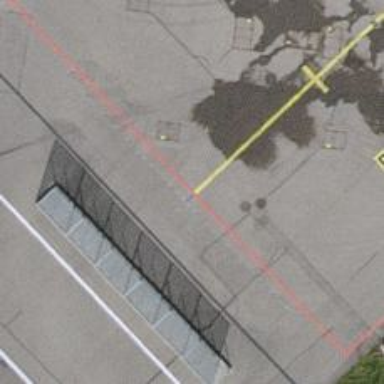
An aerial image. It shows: Airport parking position.